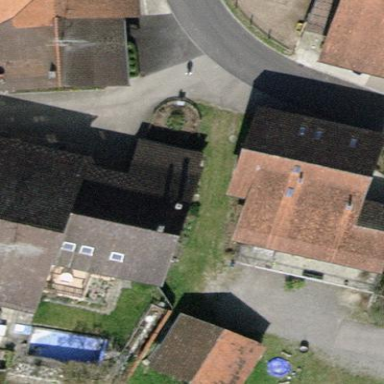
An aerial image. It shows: Gabled roof house.